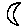
Label: moon